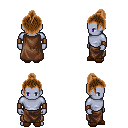
a pixel art fantasy rpg character, male body template, dark elf, purple skin, brown cape, robe skirt, brown short topknot hairstyle, leather bracers, brown slippers, four views (front, back, left, right), 2x2 character sprite sheet, small pixel art, hard edges, no anti-aliasing